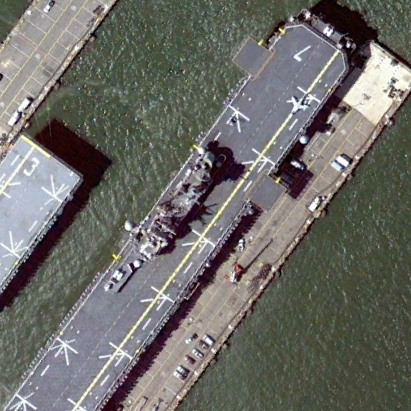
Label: assault